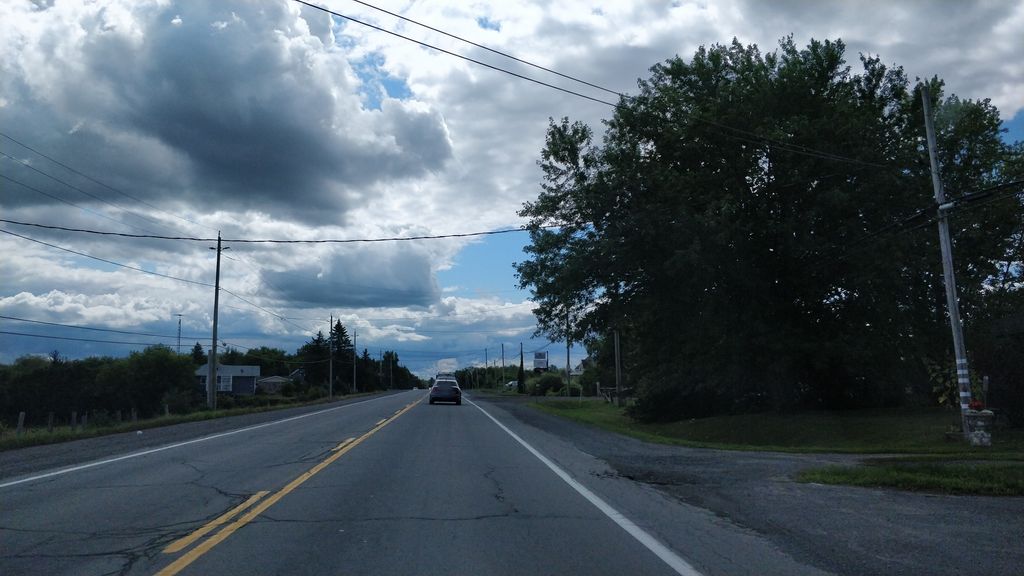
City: ottawa-gatineau